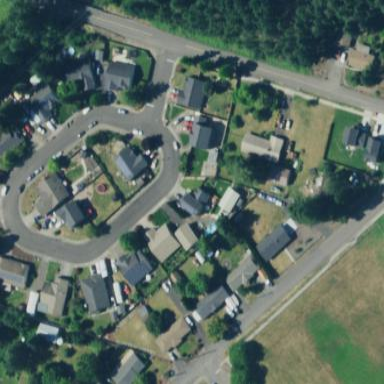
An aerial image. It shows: Residential road with sidewalks on both sides.